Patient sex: F
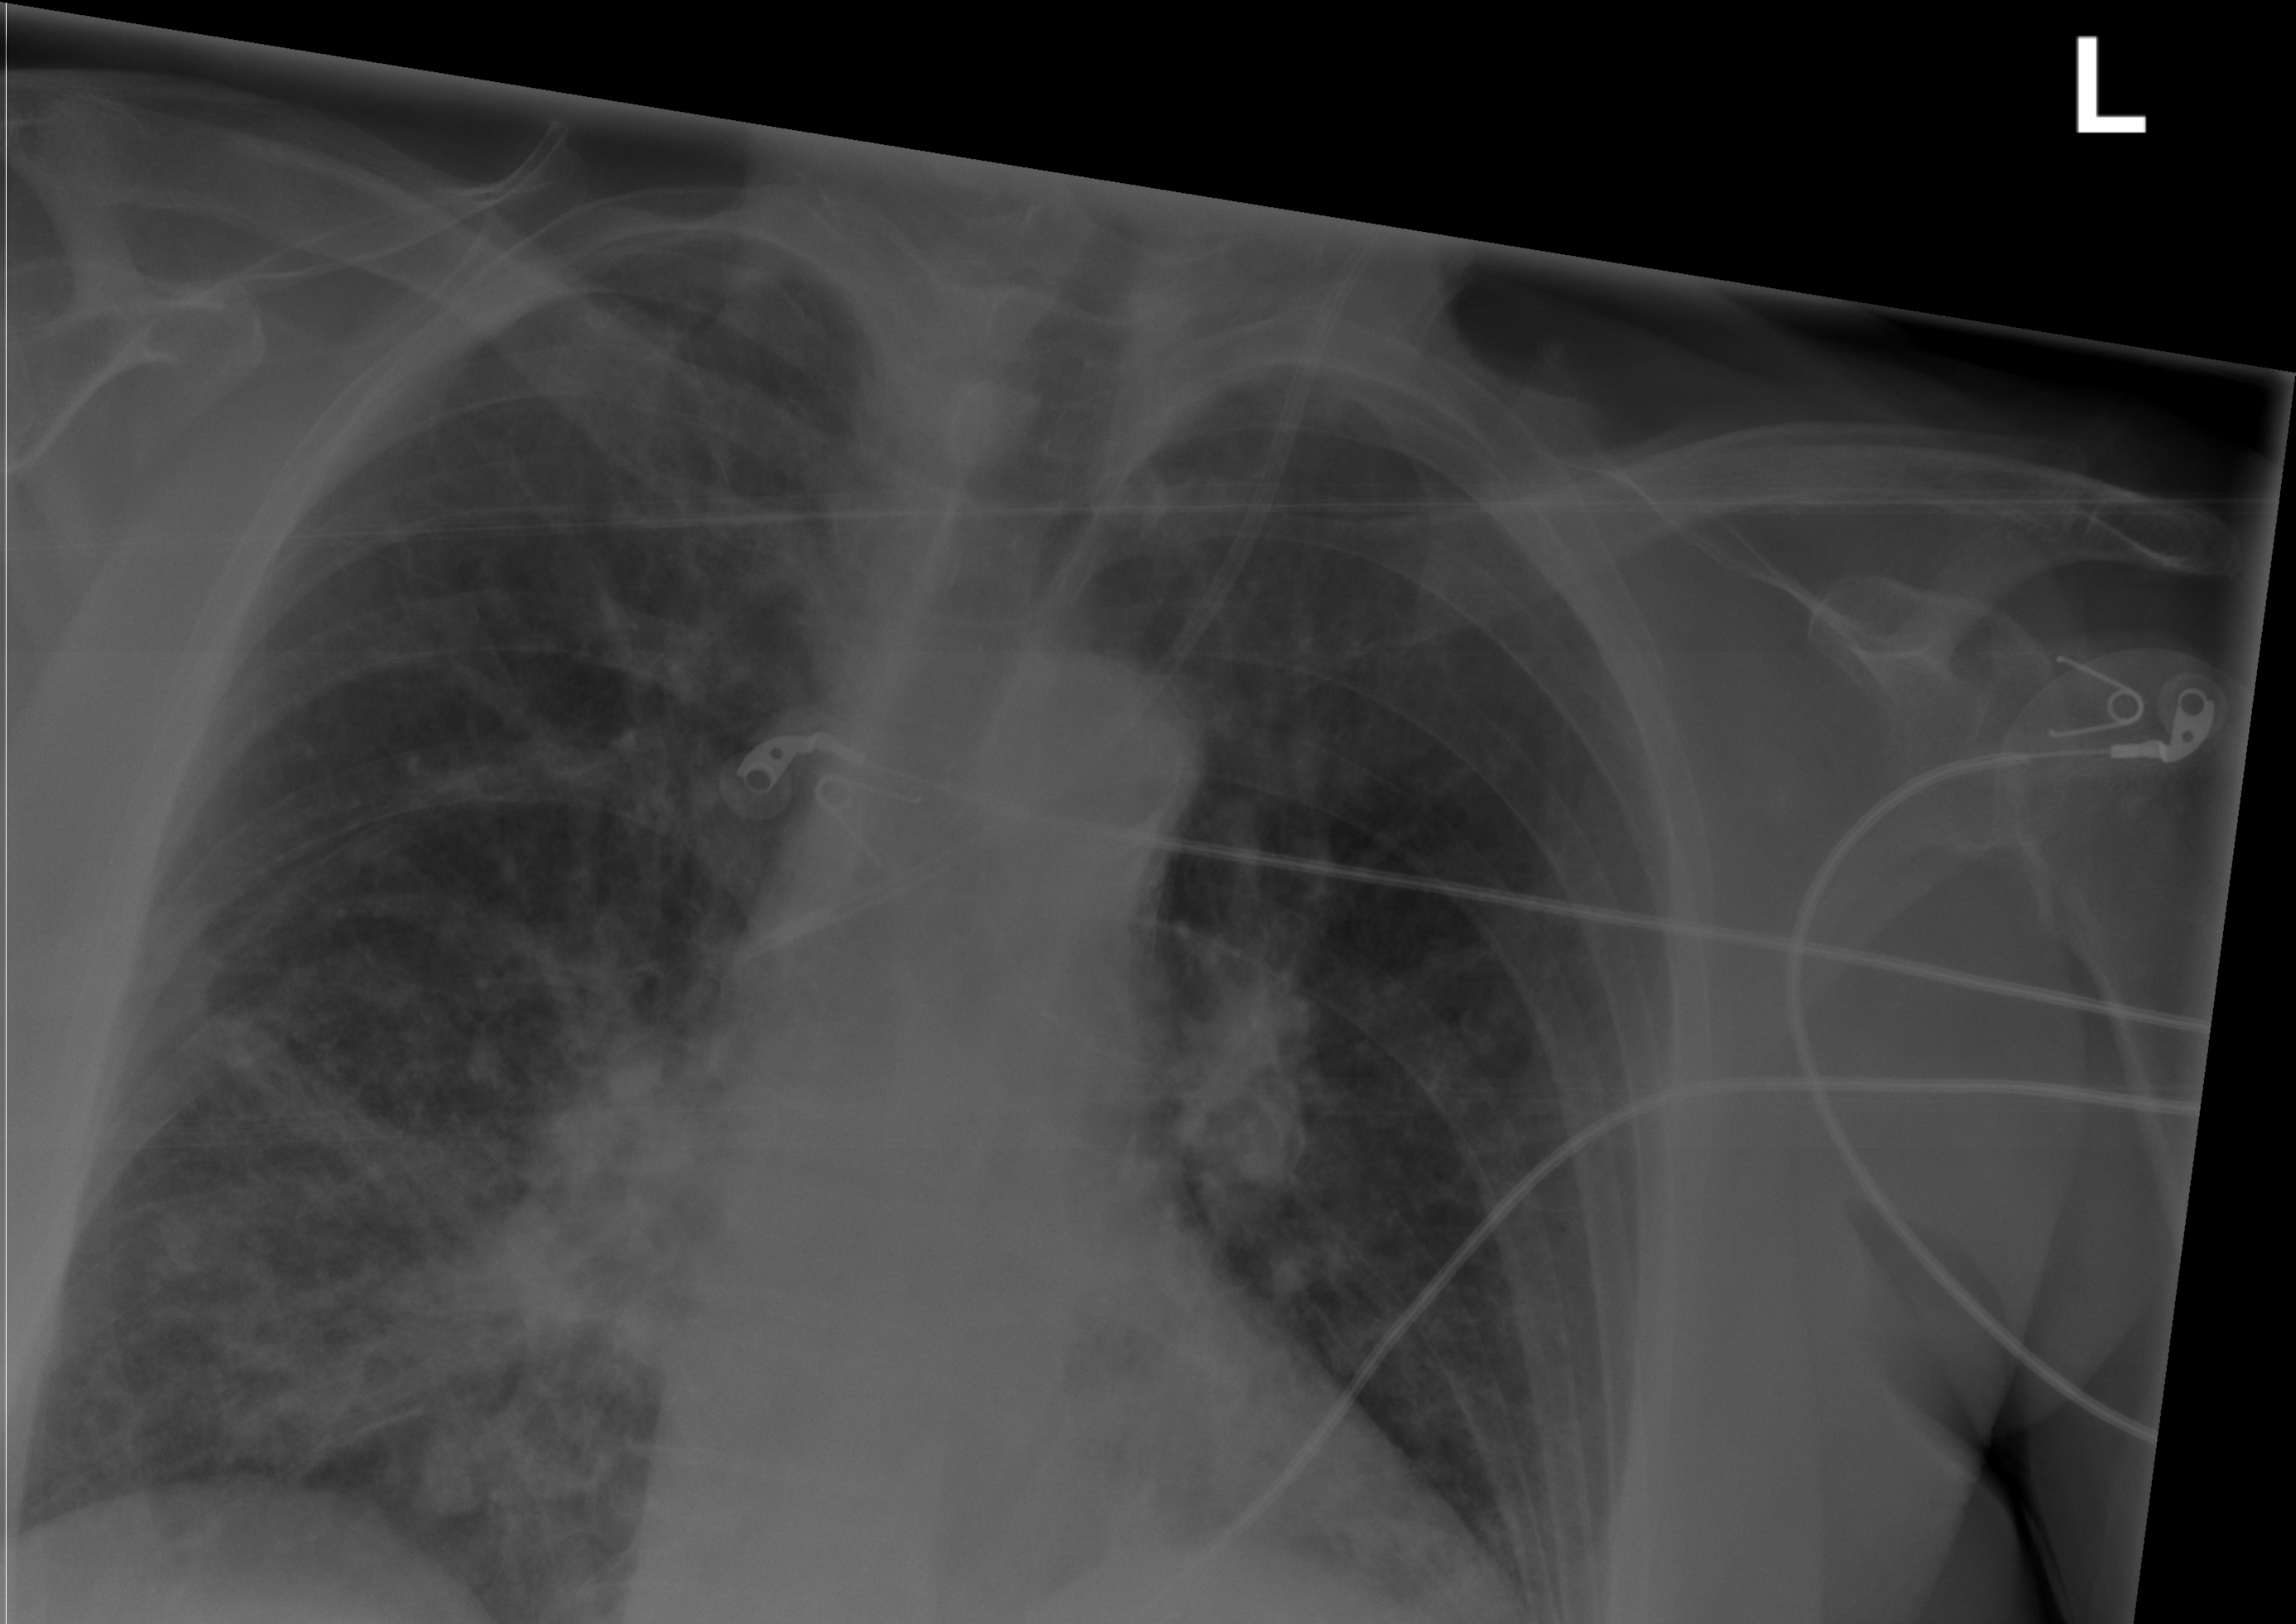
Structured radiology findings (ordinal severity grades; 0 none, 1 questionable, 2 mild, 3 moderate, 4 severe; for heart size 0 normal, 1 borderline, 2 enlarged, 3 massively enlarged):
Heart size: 0
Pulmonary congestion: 0
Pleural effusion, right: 0
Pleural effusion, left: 0
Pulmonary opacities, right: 2
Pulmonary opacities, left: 0
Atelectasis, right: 2
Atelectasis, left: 0